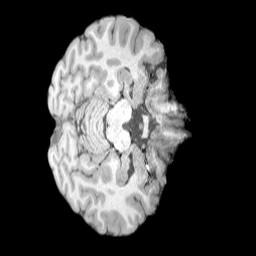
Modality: T1w
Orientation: axial
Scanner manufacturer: siemens
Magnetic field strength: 3 T
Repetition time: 2.08 s
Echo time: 0.00464 s